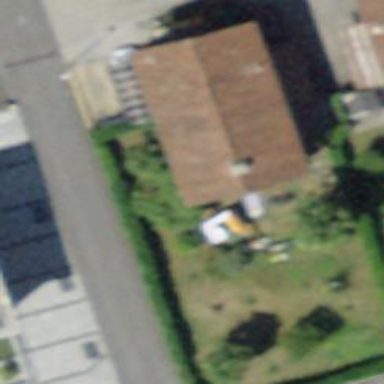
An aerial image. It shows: Simple house.